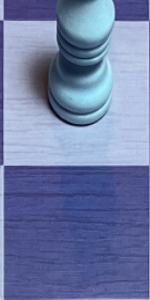
Label: Empty